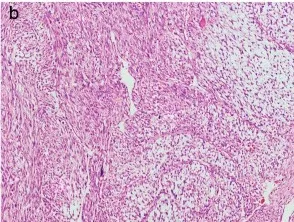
Histopathological examination of the tumor. (b) Magnification, x100. H&E staining showed that the tumor was predominantly composed of a large number of diffuse fusiform cells and myxoid matrix. The fusiform tumor cells were arranged in a multi-nodular pattern, with indistinct cell margins, slightly eosinophilic cytoplasm, and hyperchromatic atypical nuclei. Mitoses were infrequent. Many elongated curvilinear capillaries were observed.
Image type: pathology (h&e)